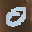
Label: 0